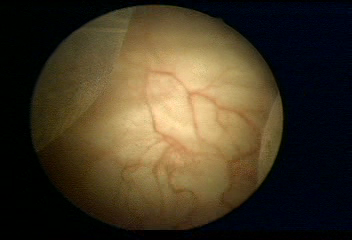
Modality: WLC
Class: Normal mucosa
Bladder cancer association: No